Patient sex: M
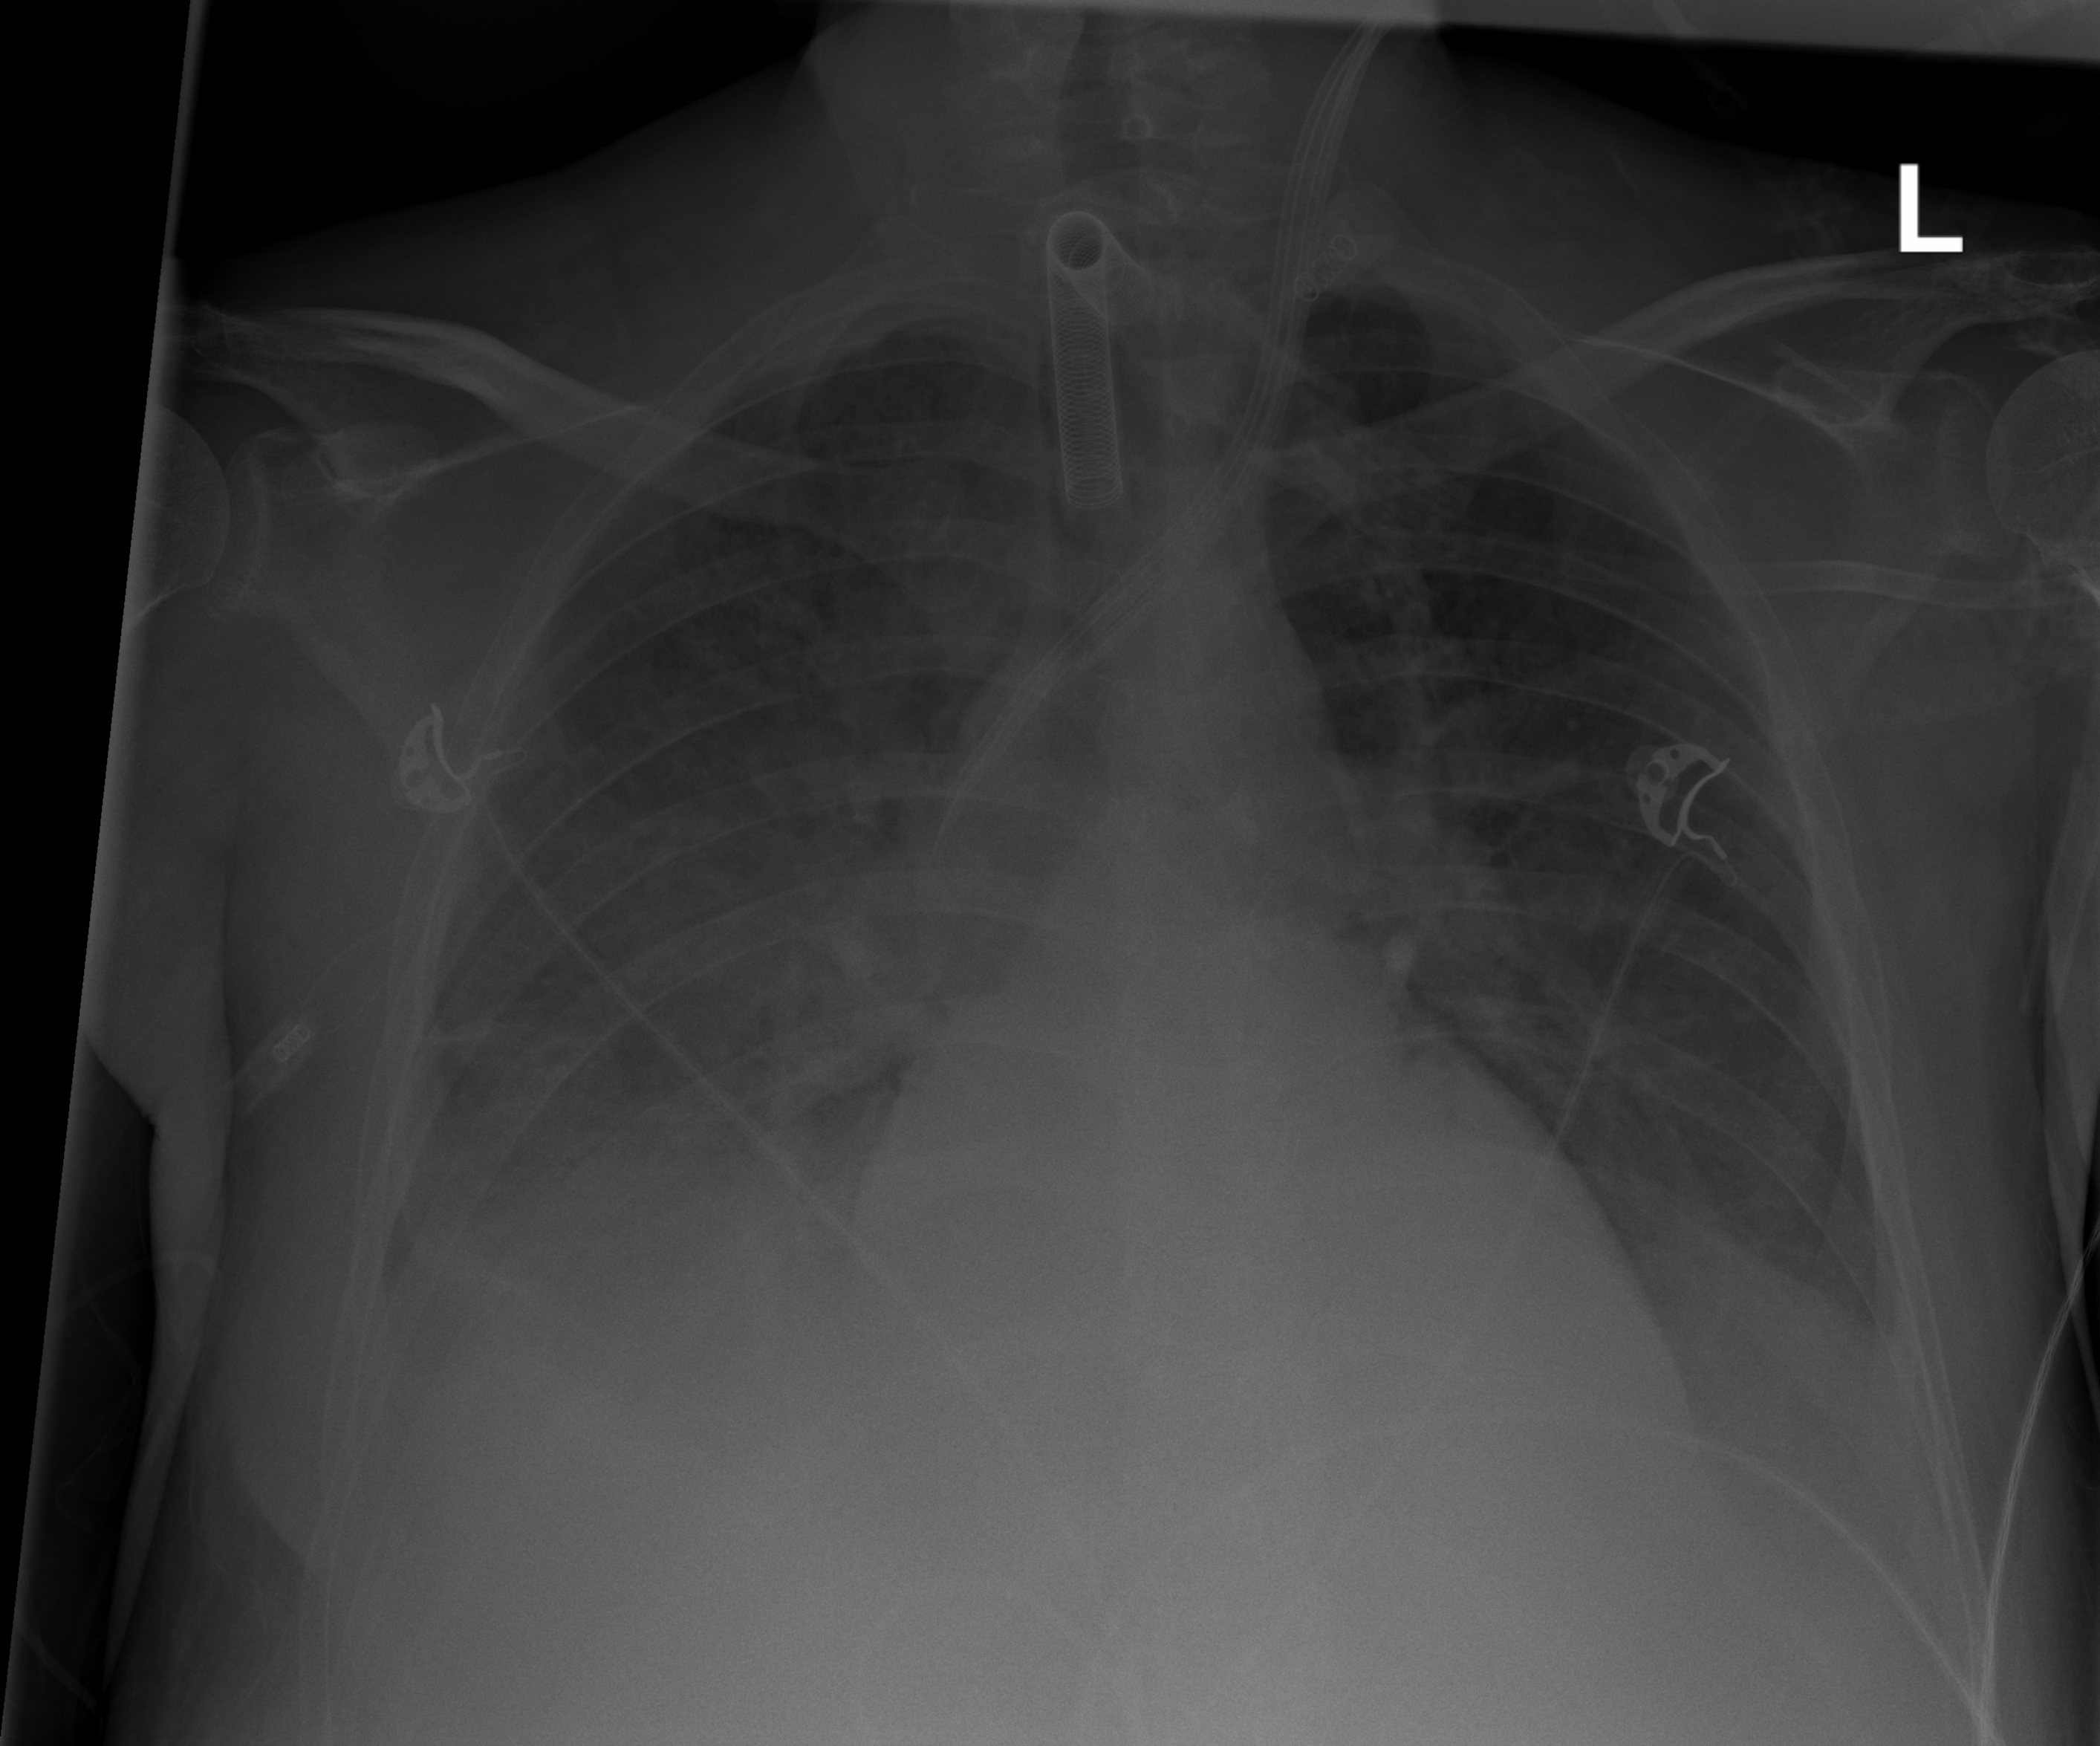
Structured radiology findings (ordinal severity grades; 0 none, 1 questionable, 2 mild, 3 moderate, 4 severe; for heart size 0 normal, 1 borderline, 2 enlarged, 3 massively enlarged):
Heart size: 2
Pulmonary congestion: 2
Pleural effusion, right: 3
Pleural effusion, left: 2
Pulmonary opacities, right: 1
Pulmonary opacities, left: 1
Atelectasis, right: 2
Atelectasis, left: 2